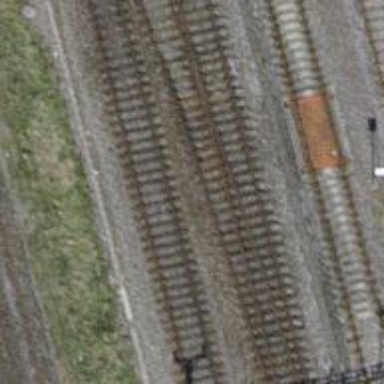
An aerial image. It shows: Single-track railway siding with electrified contact lines.